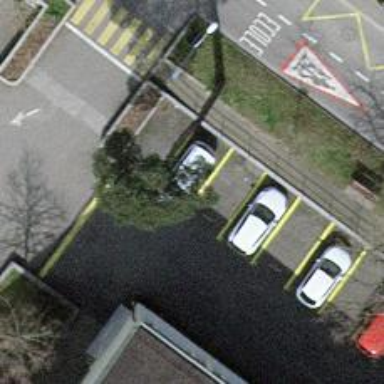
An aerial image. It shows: Car sharing facility.